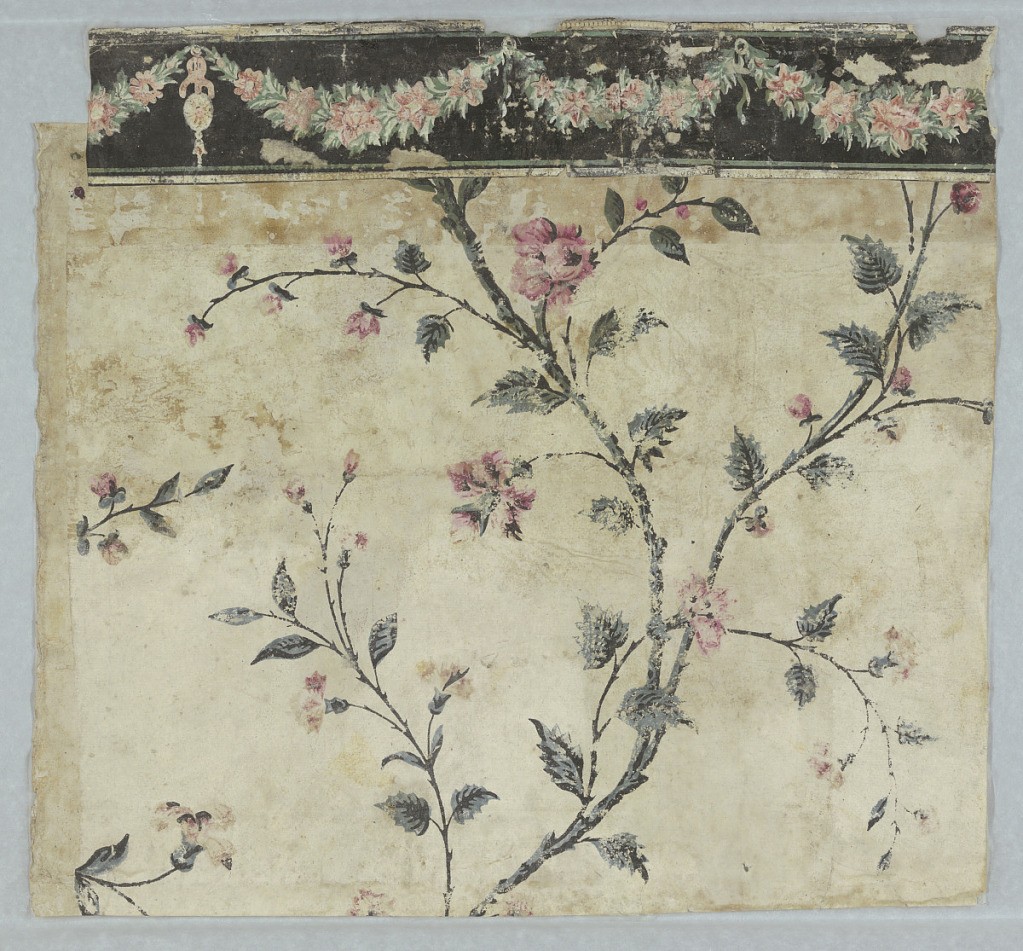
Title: Sidewall
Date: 18th–early 19th century
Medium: Block printed
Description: large foliage pattern(blue-green and black) with red flowers on white background (first layer of wall #1)